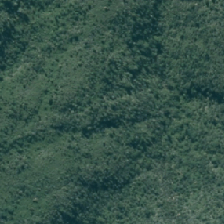
Land cover: manuka_kanuka